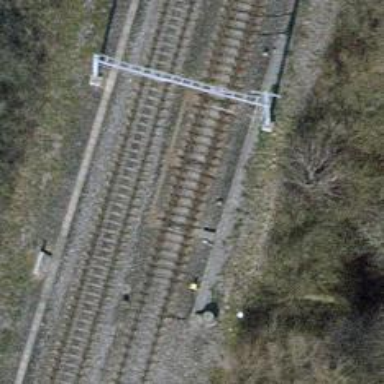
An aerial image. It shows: Railway switch.